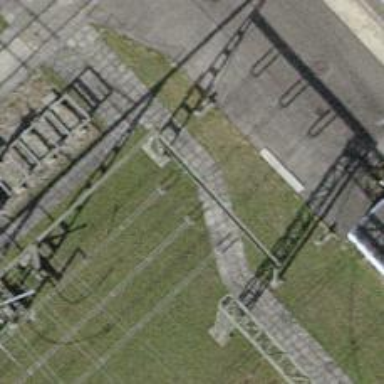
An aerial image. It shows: Insulator used in power equipment.